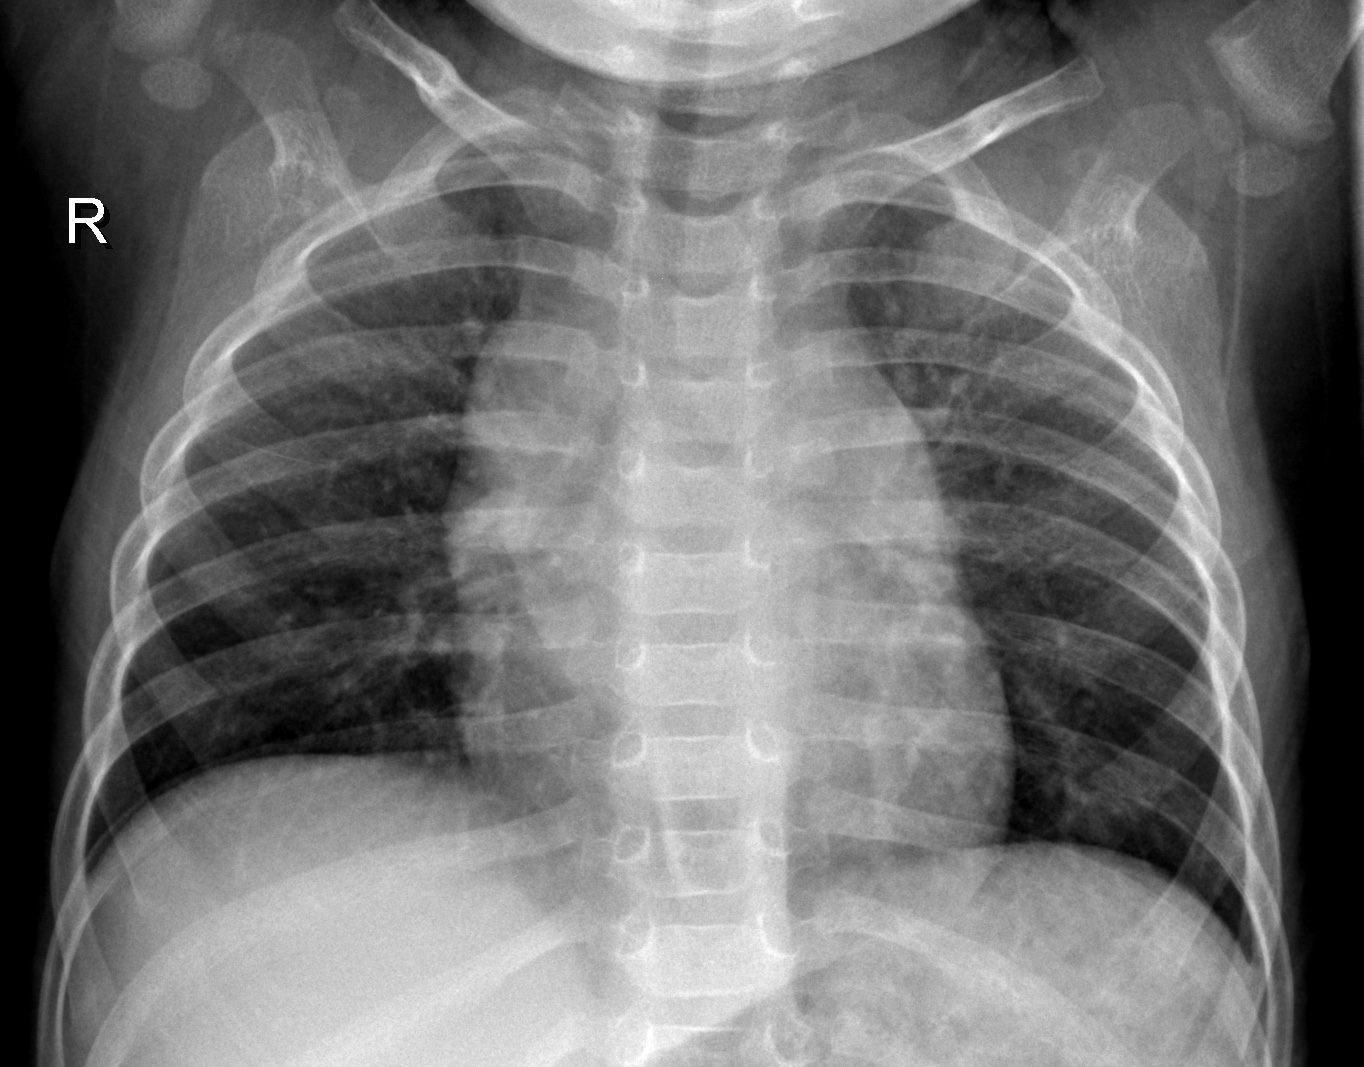
Diagnosis: NORMAL